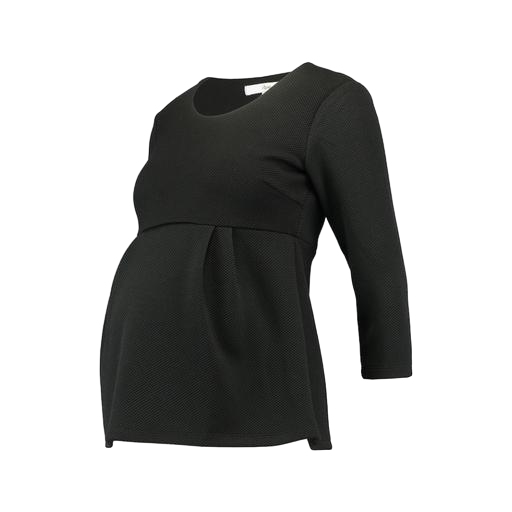
black romy pleat-front top, green maternity nursing top, half-sleeve jacquard top, white background